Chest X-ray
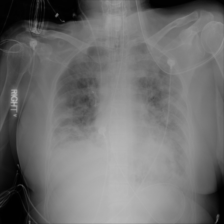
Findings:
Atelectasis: negative
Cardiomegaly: negative
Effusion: negative
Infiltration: positive
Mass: negative
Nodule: negative
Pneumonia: negative
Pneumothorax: negative
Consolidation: negative
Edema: negative
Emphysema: negative
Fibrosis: negative
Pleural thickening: negative
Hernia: negative